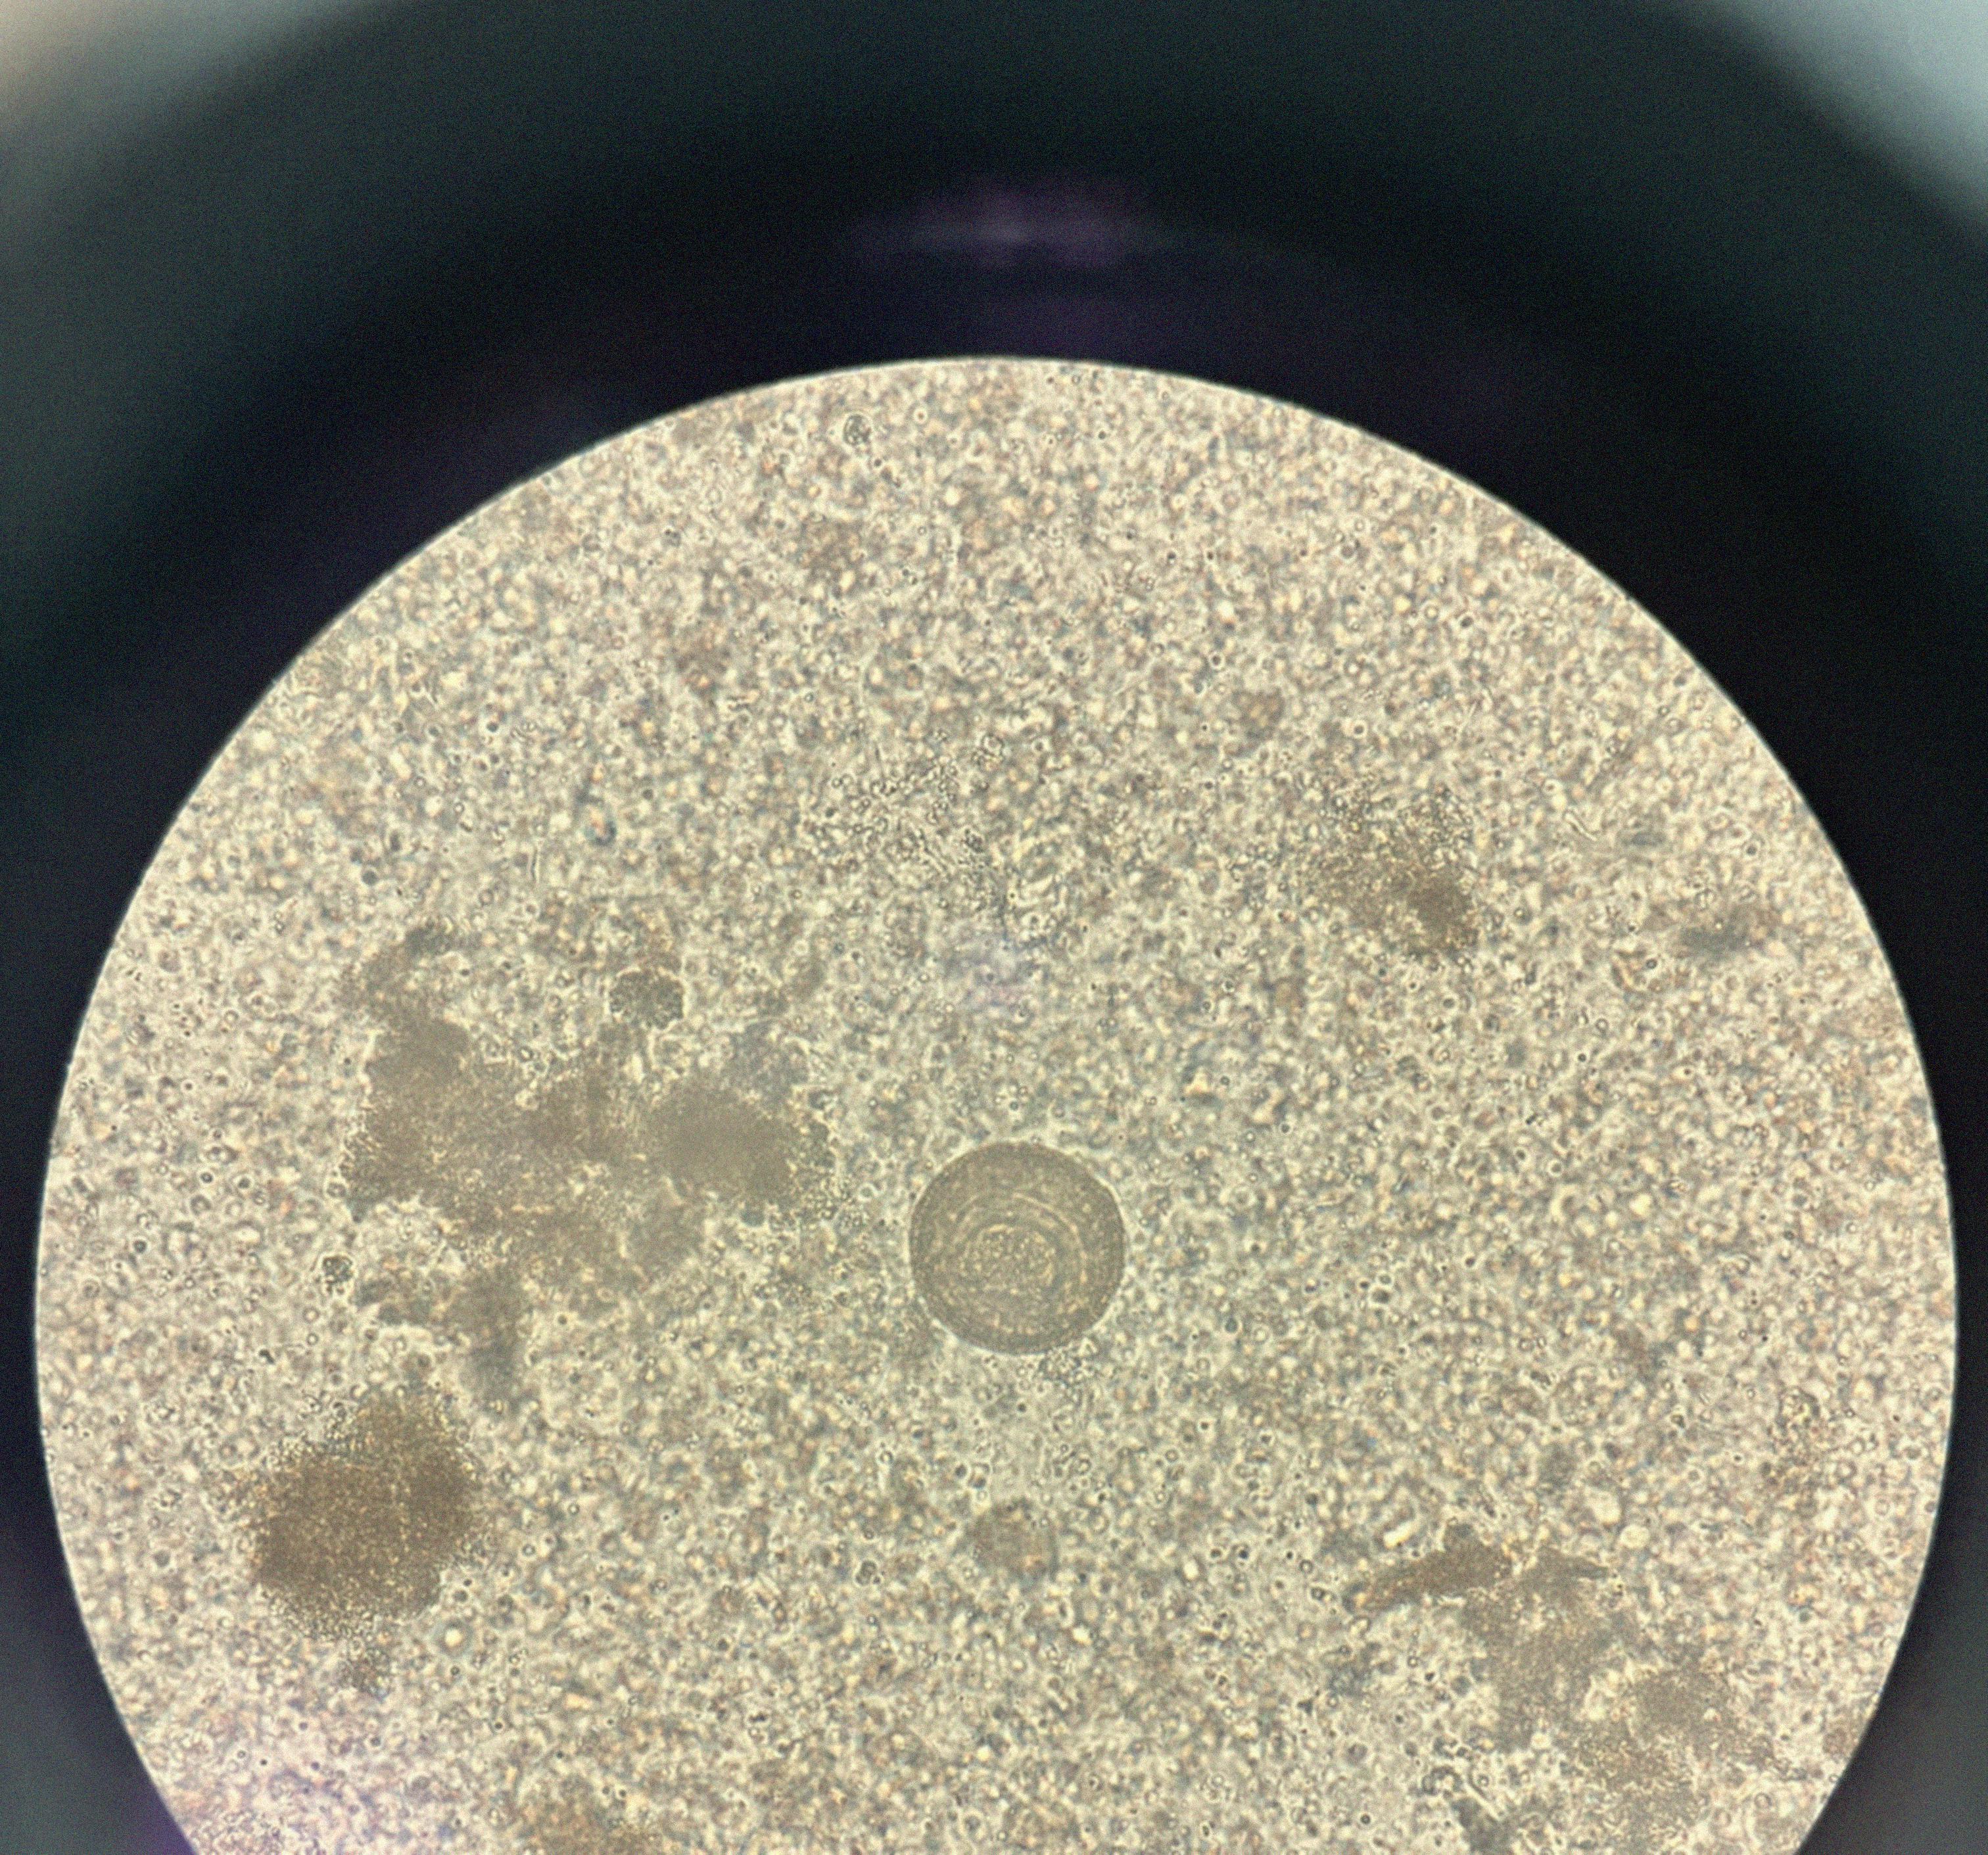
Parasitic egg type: Hymenolepis diminuta